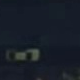
Vehicle type: Motorcycle